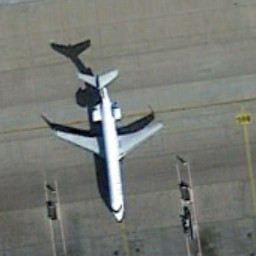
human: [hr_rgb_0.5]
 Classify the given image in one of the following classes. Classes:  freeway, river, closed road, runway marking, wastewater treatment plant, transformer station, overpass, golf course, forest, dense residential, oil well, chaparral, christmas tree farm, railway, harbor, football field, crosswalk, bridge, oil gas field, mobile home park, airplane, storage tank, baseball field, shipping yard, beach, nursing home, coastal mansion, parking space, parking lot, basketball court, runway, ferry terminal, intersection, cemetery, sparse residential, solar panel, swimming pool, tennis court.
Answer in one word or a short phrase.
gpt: airplane